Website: crate-barrel
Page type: payment
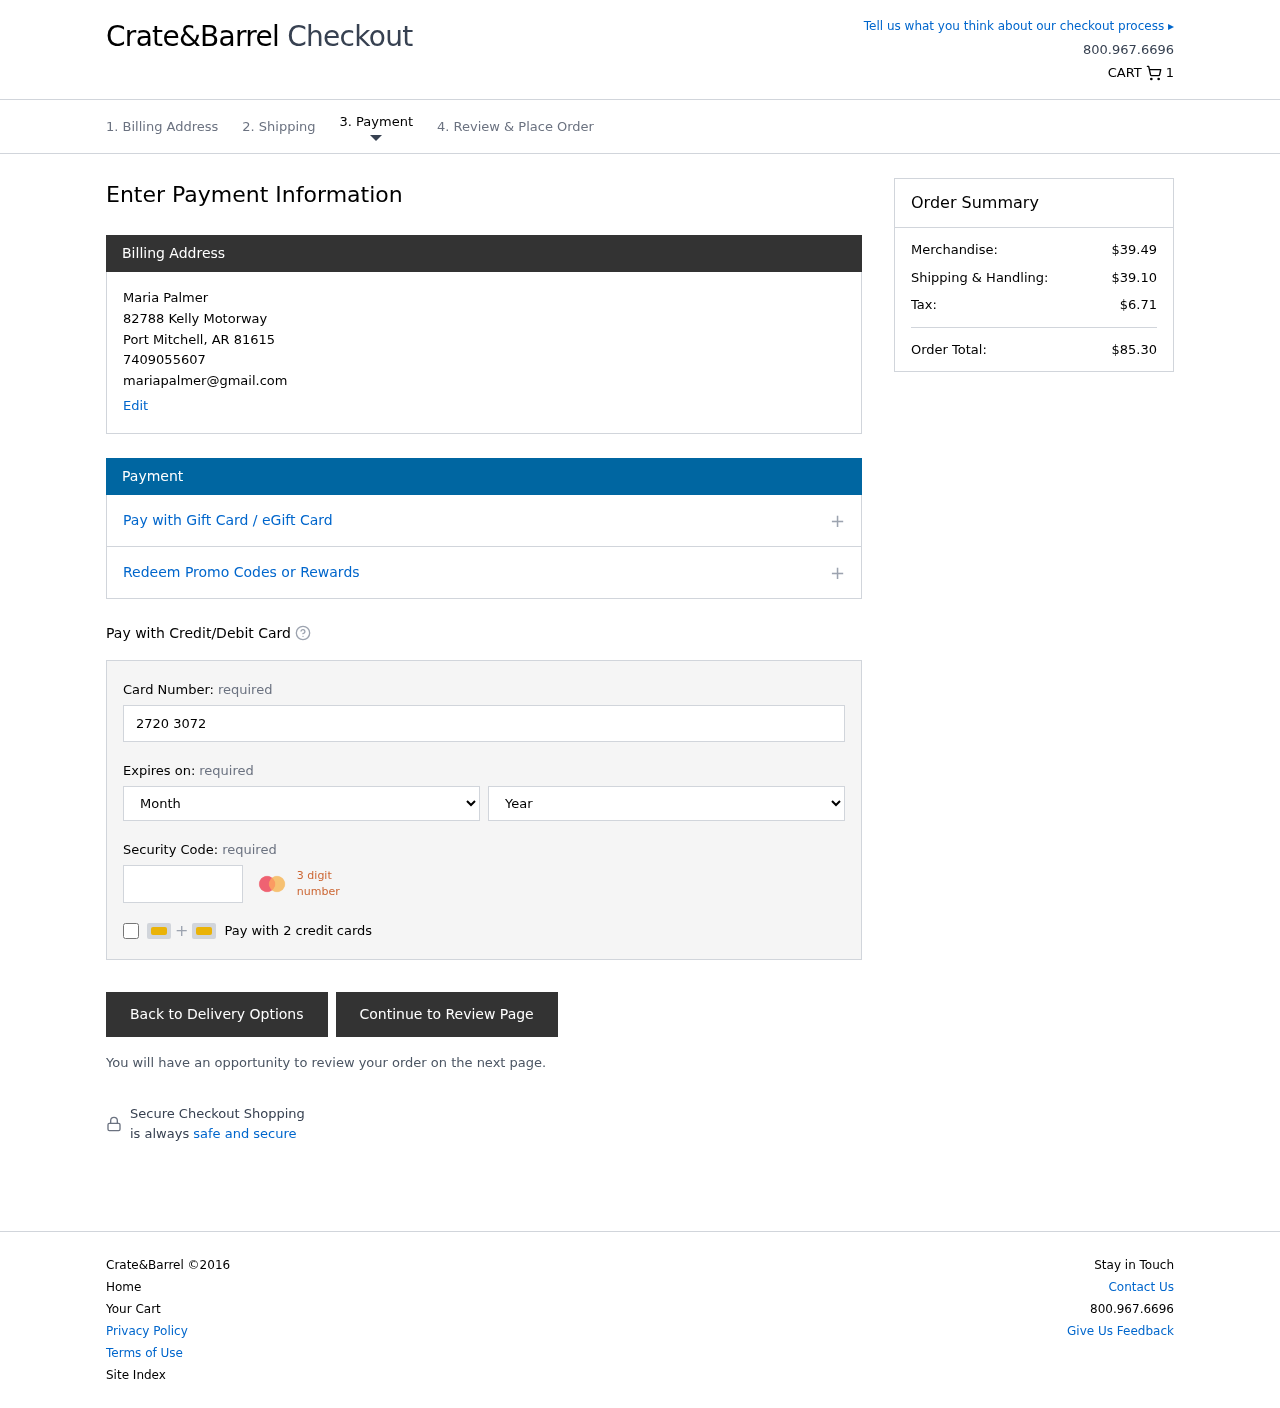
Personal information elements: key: PII_CARD_CVV
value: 578
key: PII_CARD_EXPIRY_MONTH
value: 04
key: PII_CARD_EXPIRY_YEAR
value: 28
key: PII_CARD_NUMBER
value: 2720 3072 9502 7720
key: PII_CITY
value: Port Mitchell
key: PII_EMAIL
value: mariapalmer@gmail.com
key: PII_FULLNAME
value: Maria Palmer
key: PII_PHONE
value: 7409055607
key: PII_POSTCODE
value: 81615
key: PII_STATE_ABBR
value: AR
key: PII_STREET
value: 82788 Kelly Motorway
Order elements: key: ORDER_NUM_ITEMS
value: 1
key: ORDER_SUBTOTAL
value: $39.49
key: ORDER_SHIPPING_COST
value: $39.10
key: ORDER_TAX
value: $6.71
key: ORDER_TOTAL
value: $85.30